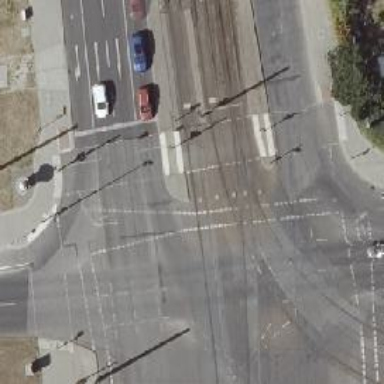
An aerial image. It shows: Traffic island located on footway.